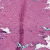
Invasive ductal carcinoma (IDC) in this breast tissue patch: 0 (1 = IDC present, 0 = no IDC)